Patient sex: M
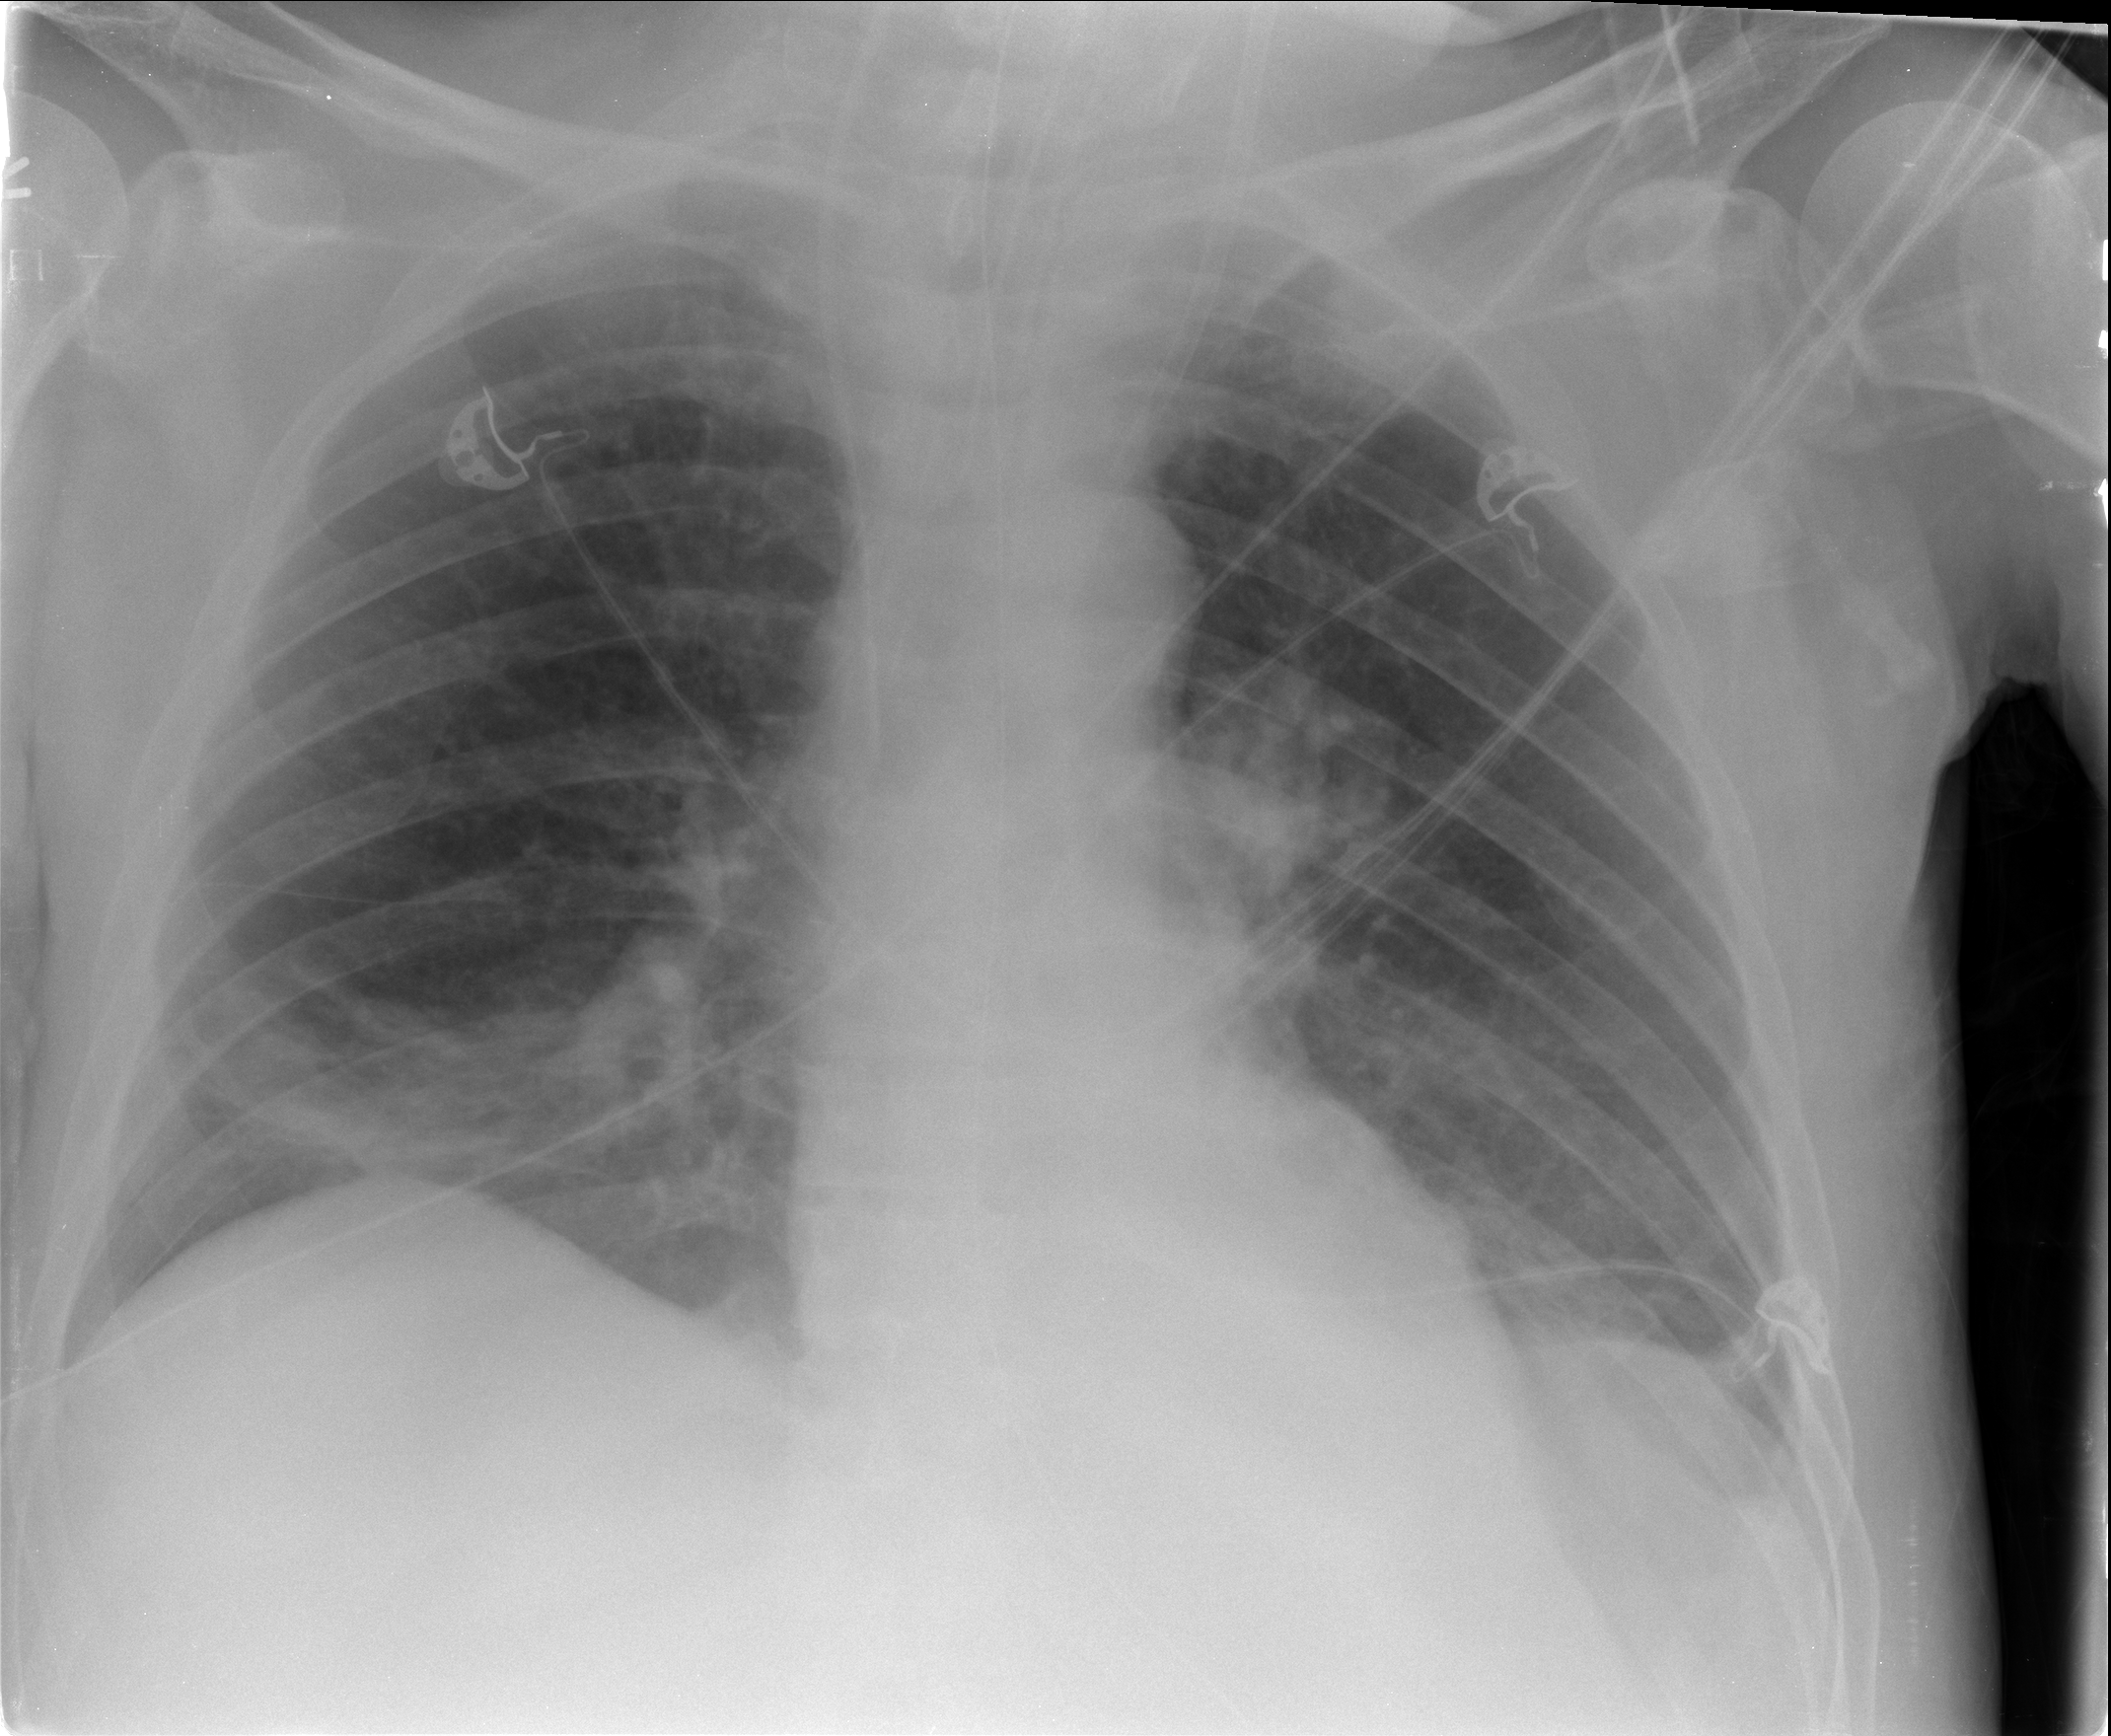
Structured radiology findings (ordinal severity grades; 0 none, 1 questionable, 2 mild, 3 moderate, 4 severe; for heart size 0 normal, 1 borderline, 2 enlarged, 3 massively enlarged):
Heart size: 0
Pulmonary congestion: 0
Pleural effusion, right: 2
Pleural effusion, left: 1
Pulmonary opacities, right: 2
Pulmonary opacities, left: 2
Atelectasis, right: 2
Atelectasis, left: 2